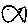
Label: fish